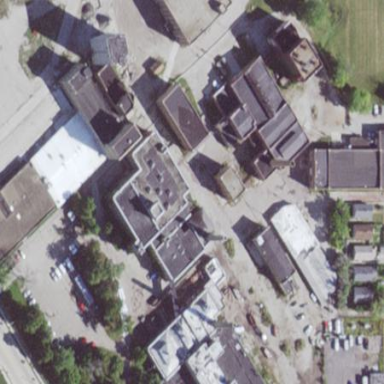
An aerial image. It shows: Historic factory.